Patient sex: F
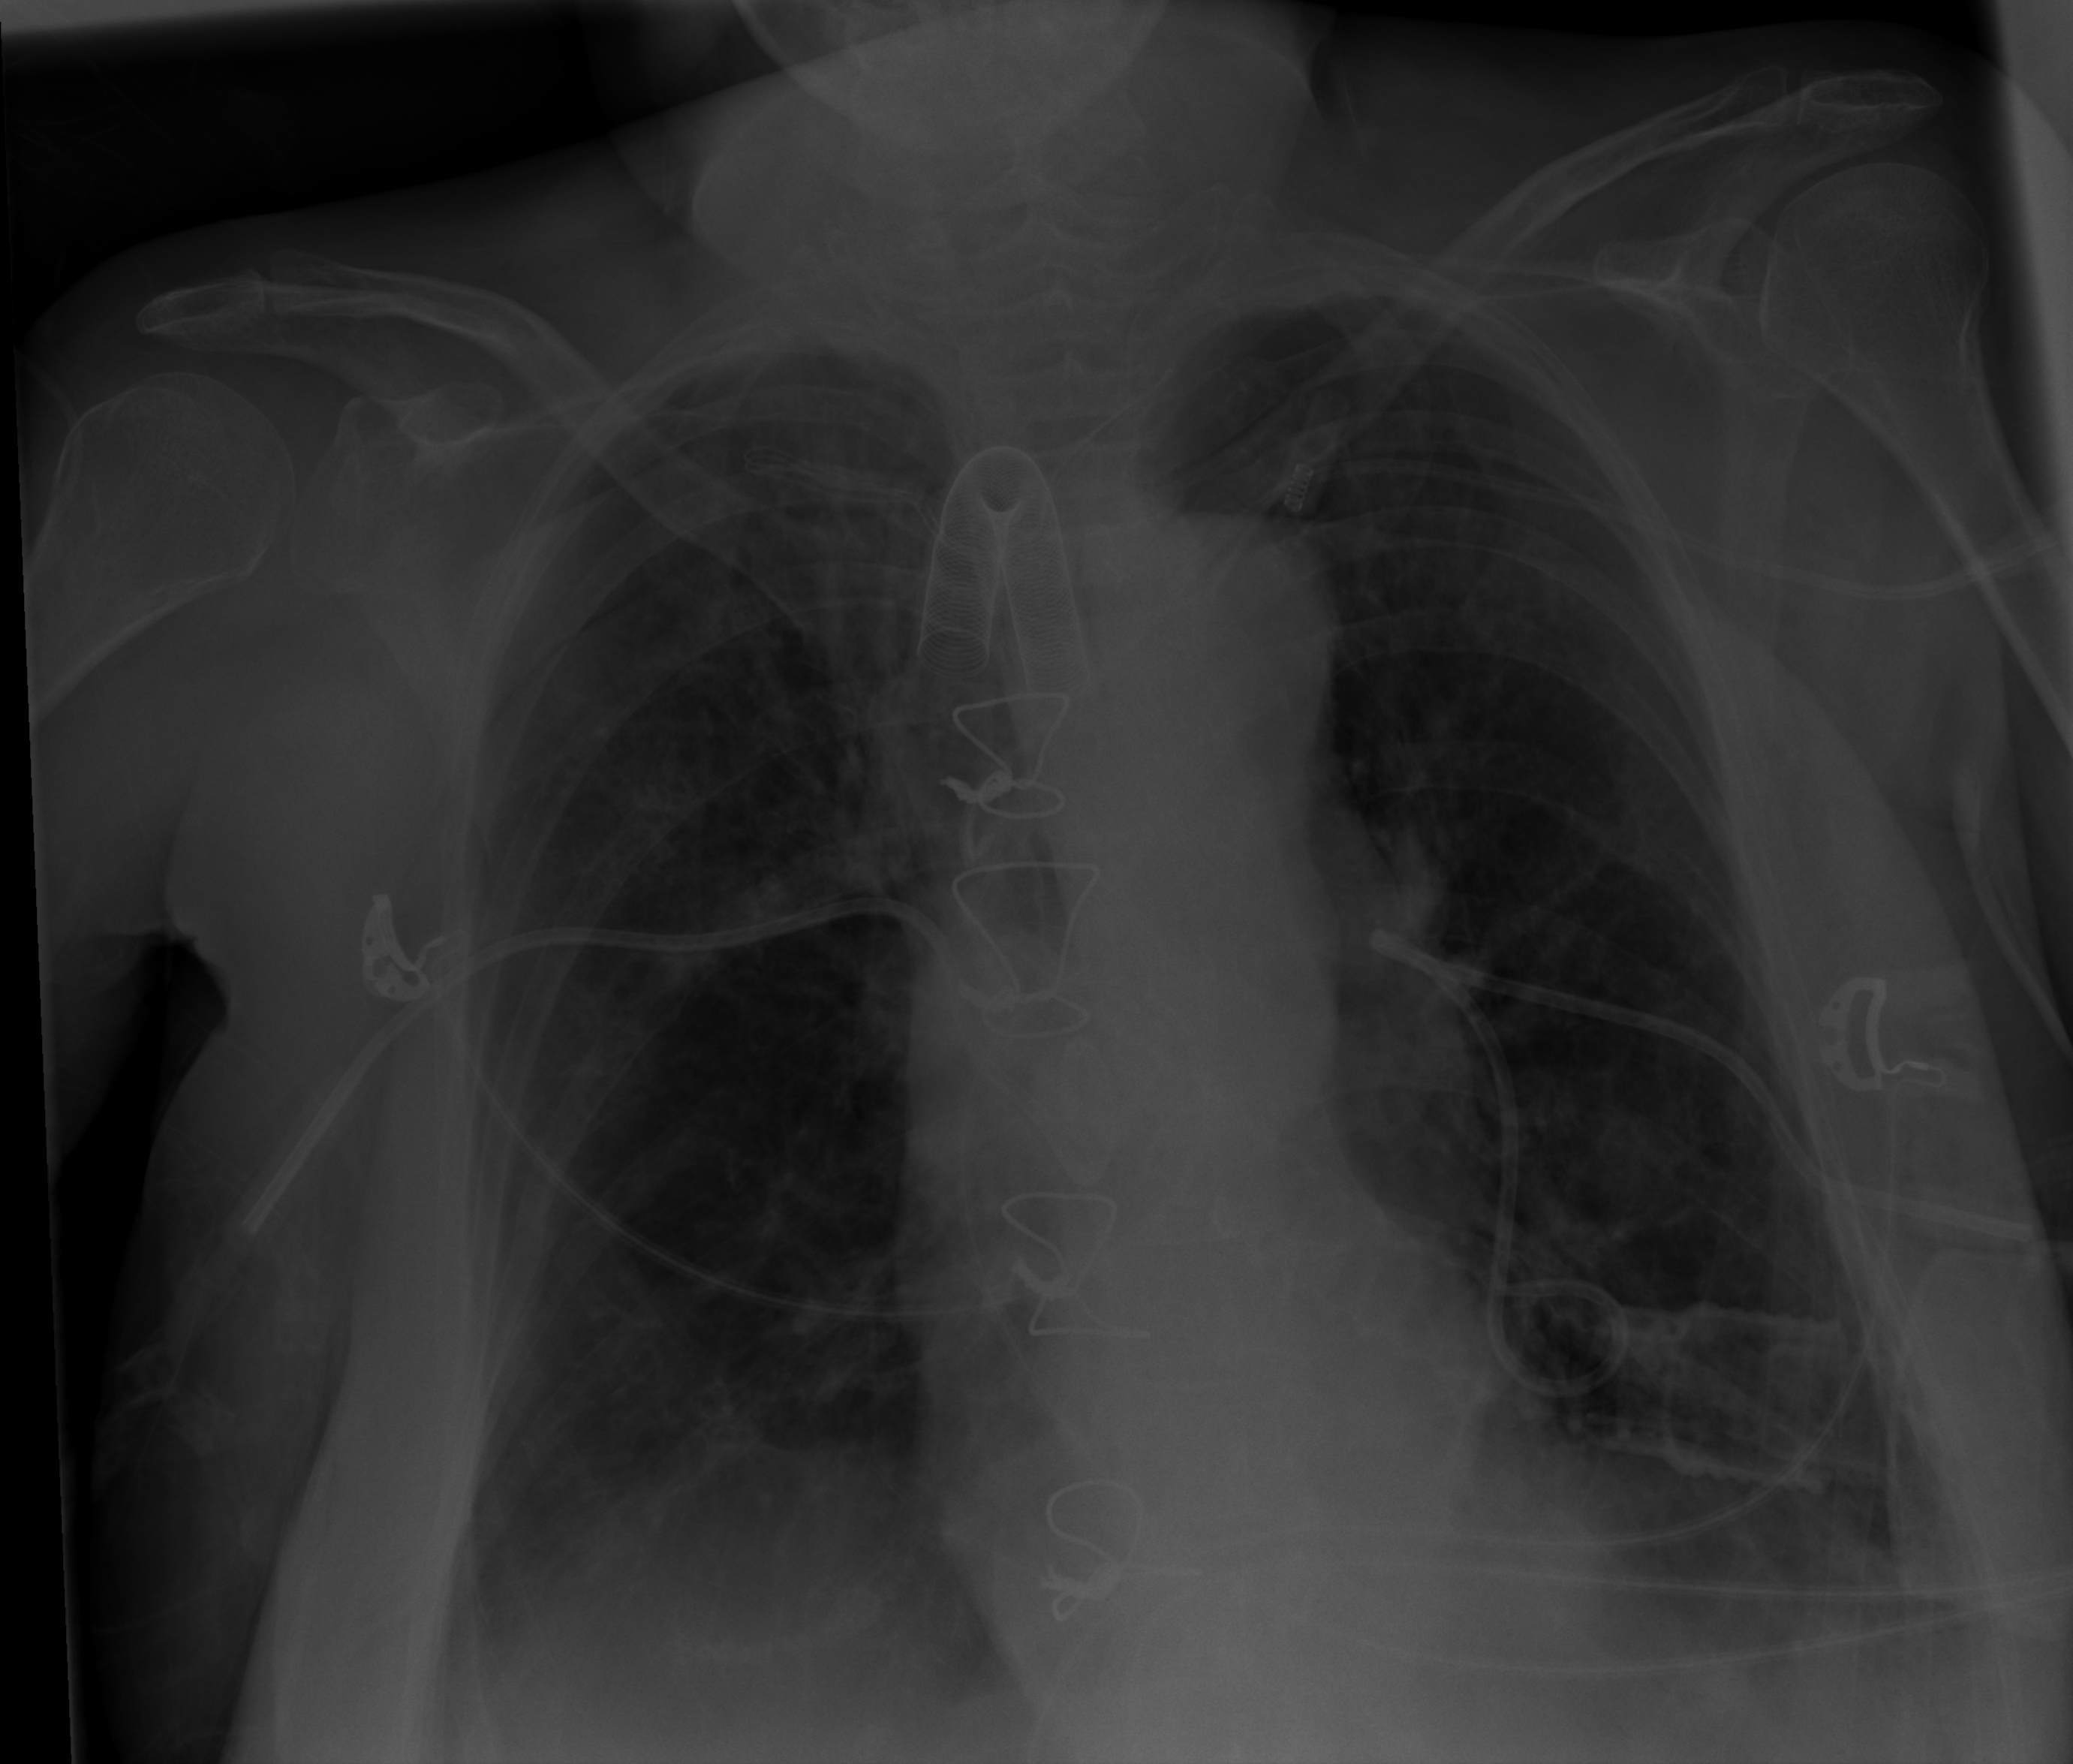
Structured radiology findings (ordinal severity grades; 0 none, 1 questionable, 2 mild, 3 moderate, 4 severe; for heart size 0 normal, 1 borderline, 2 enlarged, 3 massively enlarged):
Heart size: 0
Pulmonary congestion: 2
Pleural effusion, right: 2
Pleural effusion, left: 2
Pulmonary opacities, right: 2
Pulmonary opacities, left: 2
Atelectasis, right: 2
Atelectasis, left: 2